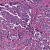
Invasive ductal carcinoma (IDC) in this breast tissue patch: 0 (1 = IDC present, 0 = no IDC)